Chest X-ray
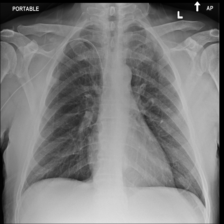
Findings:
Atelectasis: negative
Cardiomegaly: negative
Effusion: negative
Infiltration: negative
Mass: negative
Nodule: negative
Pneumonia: negative
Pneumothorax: negative
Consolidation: negative
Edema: negative
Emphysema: negative
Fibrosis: negative
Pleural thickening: negative
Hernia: negative